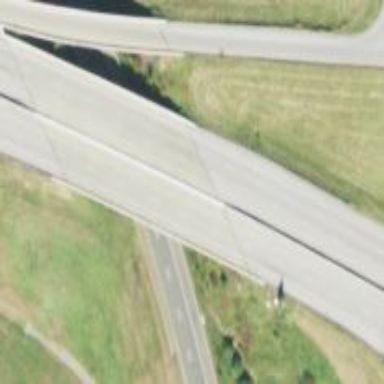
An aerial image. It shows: Bridge over motorway.